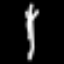
Label: fork